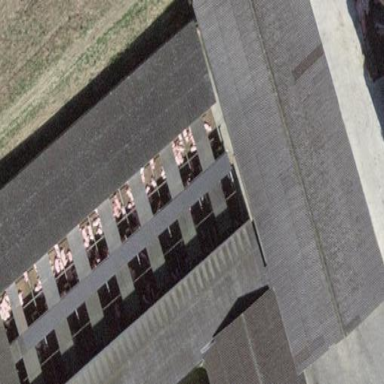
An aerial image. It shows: Farm auxiliary building.